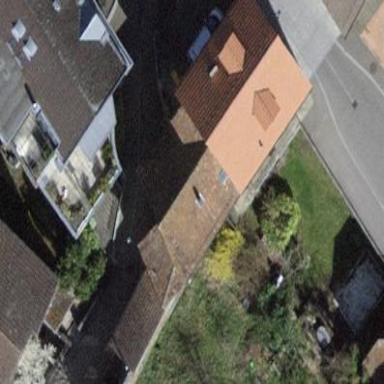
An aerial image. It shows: Building with tile roof.